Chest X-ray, PA view. Patient: 67 years old, sex M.
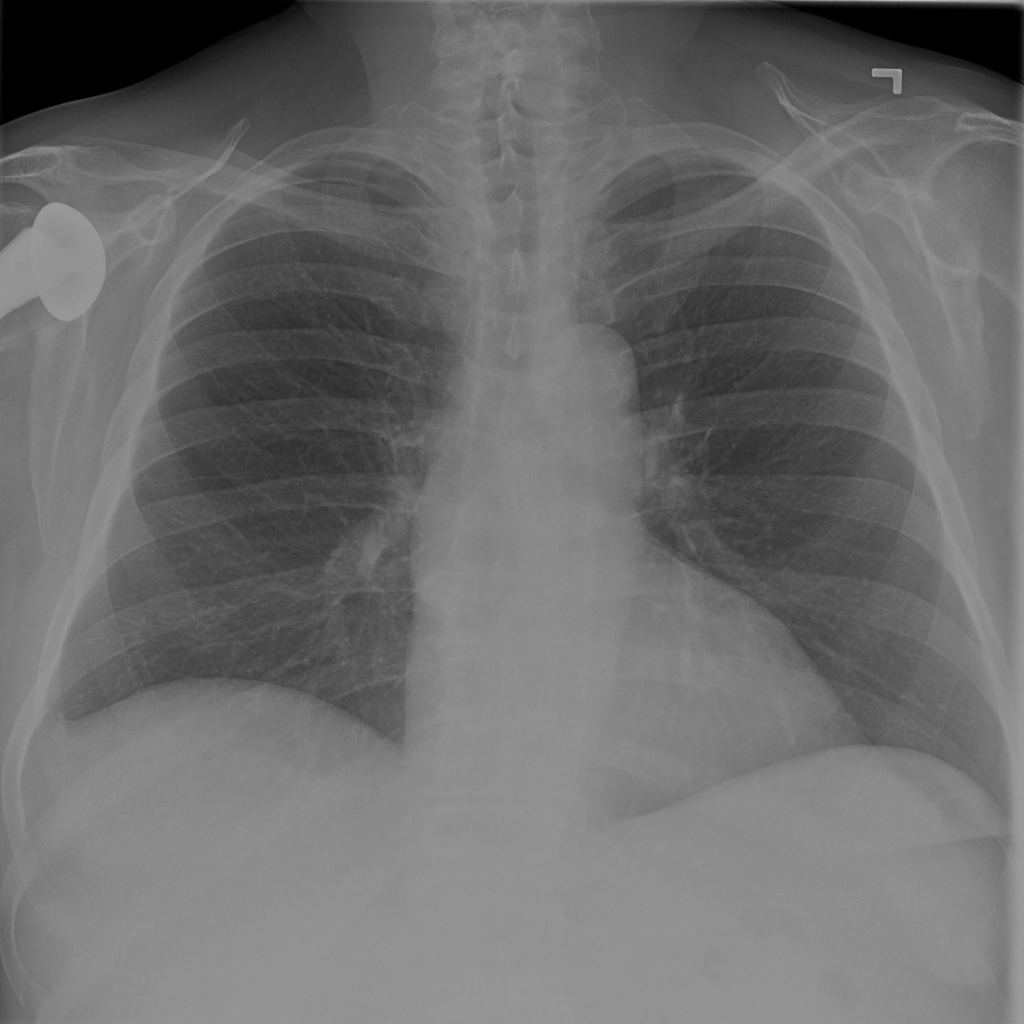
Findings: Infiltration